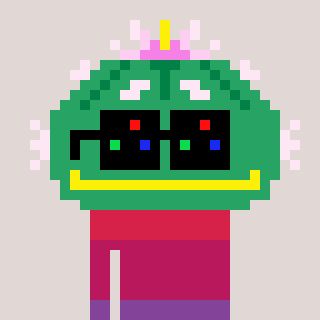
a pixel art character with square black sunglasses, a peyote-shaped head and a grayscale-colored body on a warm background